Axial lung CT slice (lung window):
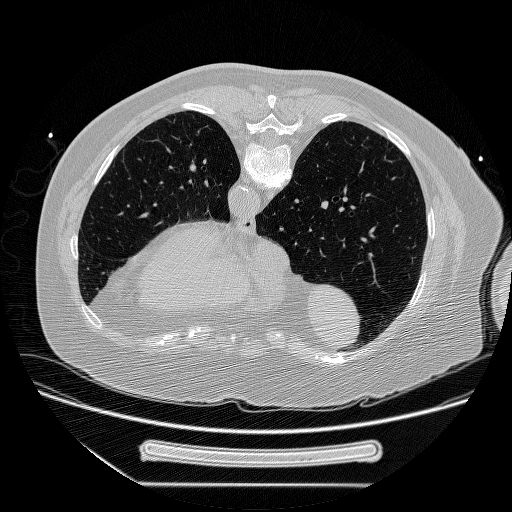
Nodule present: no